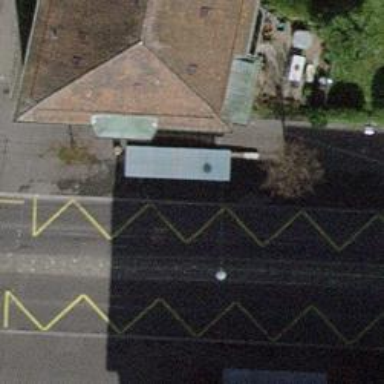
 serving as platform for public transportation."